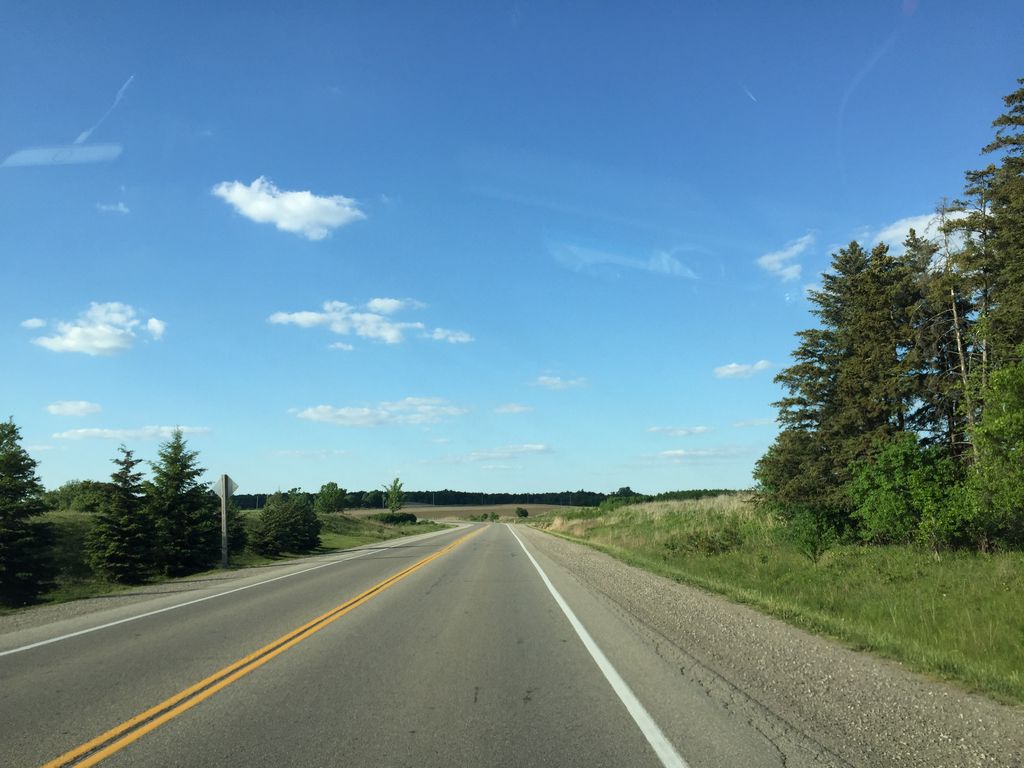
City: kitchener-waterloo